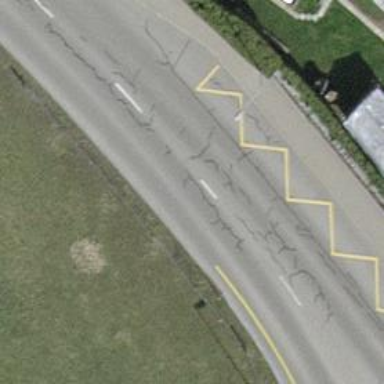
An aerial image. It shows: Bus stop equipped with public transport stop position.